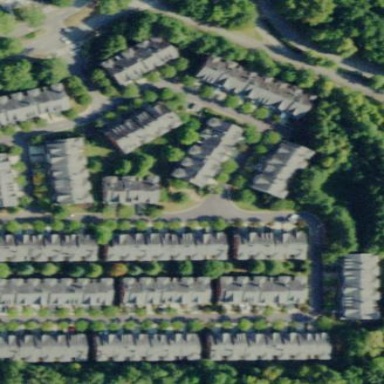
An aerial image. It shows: Residential area within neighborhood.